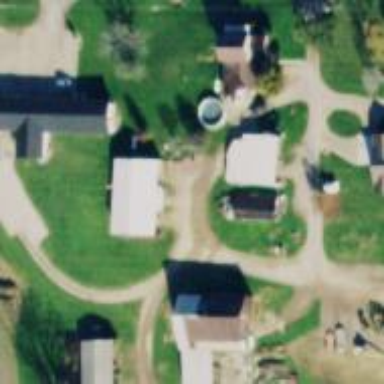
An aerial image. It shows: Driveway.